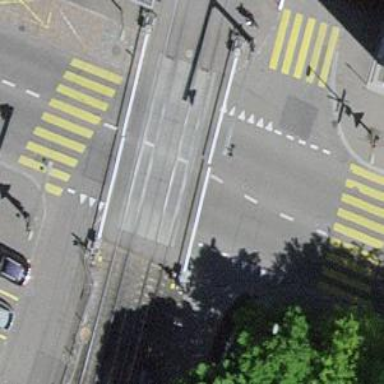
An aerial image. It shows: Level railway crossing with flashing lights. The barrier at the crossing is of the double half type.